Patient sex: M
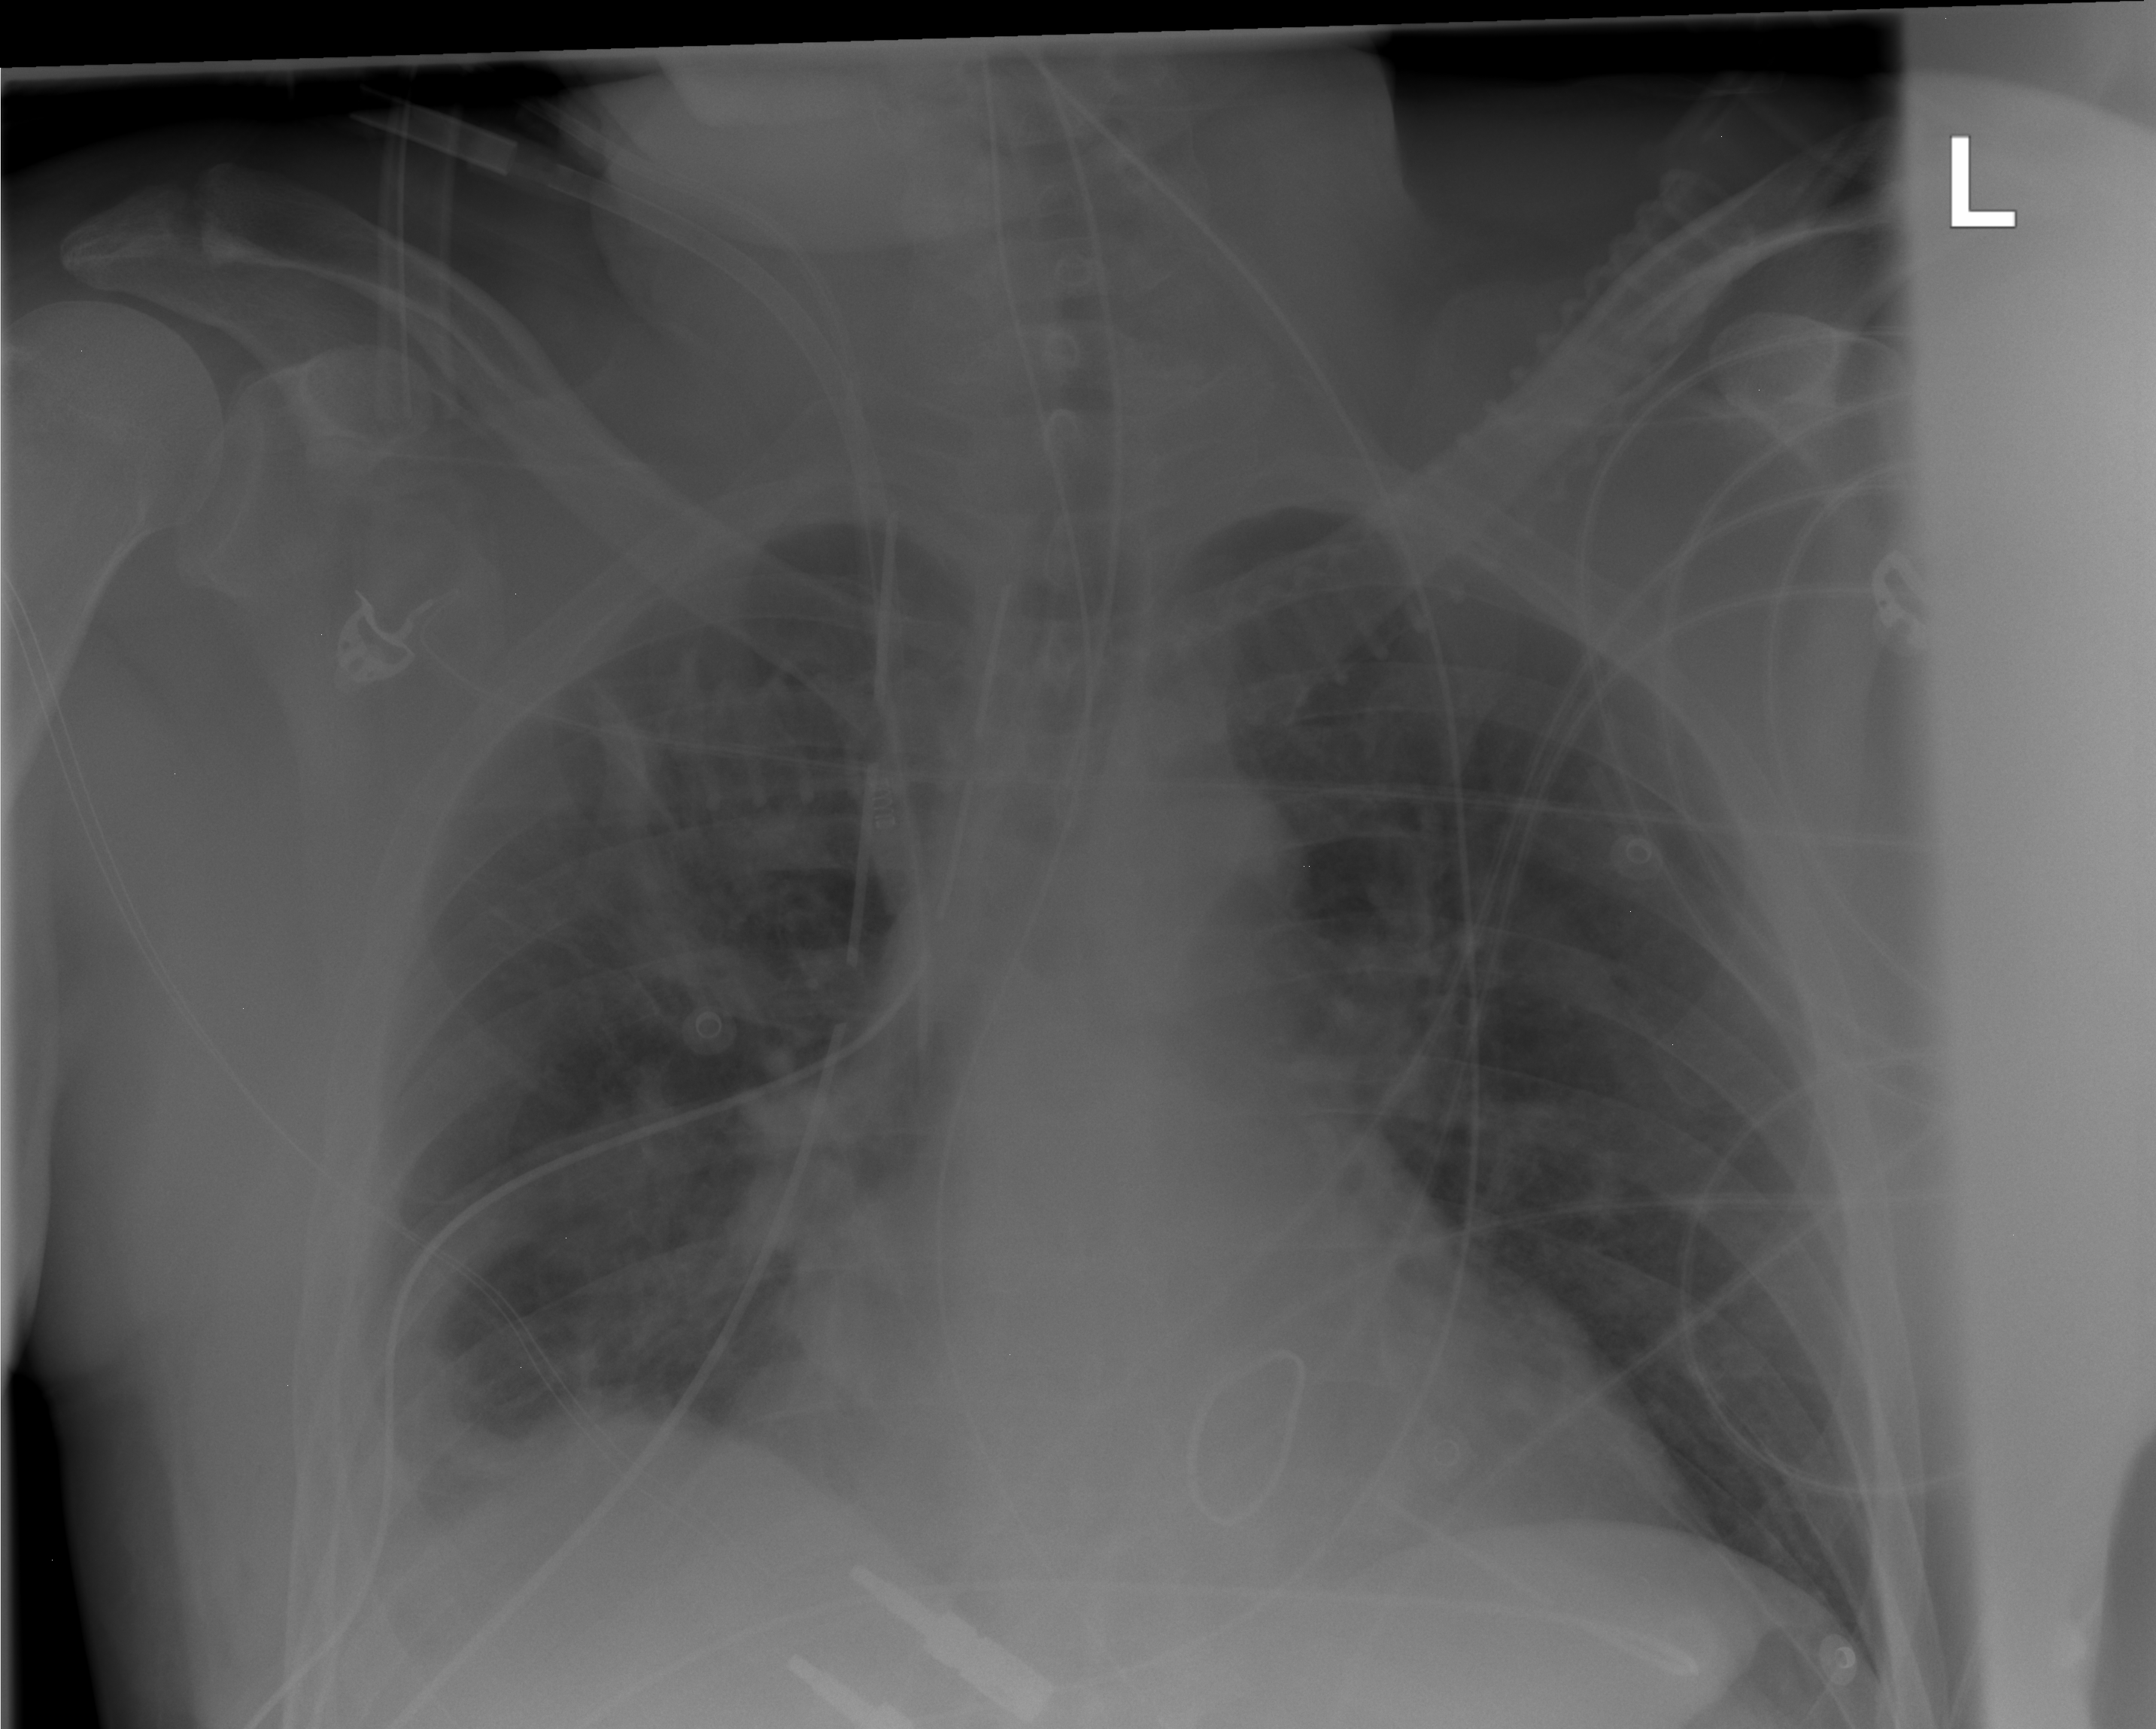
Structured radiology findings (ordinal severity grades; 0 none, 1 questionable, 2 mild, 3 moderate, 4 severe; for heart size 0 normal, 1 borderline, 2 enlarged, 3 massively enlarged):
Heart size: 0
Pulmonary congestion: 2
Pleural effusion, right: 2
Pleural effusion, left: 0
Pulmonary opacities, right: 0
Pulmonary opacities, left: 0
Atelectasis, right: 2
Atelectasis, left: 0